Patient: sex M, age 57
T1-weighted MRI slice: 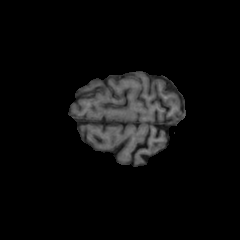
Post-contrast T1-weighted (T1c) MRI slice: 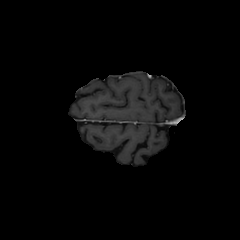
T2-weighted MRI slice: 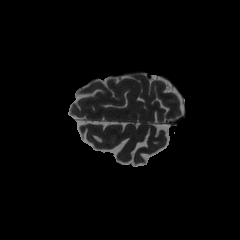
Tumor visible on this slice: no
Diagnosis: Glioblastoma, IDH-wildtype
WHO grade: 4